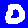
Digit: 0